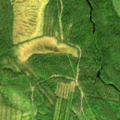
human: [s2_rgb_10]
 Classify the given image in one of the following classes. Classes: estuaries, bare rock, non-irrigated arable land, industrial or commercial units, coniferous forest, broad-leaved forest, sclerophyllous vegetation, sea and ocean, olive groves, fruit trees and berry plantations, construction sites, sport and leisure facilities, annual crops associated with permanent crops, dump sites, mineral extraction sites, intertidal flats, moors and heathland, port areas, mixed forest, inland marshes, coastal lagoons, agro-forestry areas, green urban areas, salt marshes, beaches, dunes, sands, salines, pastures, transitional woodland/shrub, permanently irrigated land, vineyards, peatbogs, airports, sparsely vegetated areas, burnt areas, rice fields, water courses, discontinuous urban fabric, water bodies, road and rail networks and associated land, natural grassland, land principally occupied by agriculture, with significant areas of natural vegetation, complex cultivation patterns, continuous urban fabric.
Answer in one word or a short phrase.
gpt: coniferous forest, transitional woodland/shrub, peatbogs